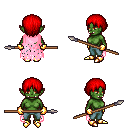
a pixel art fantasy rpg character, female body template, orc, green skin, pink tattered cape, teal pants, red plain hairstyle, gold gloves, gold boots, spear, four views (front, back, left, right), 2x2 character sprite sheet, small pixel art, hard edges, no anti-aliasing